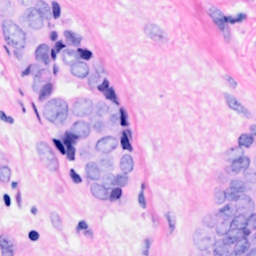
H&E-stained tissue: Breast